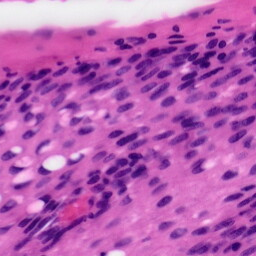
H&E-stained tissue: Tonsil